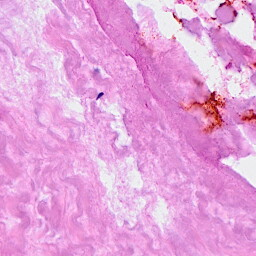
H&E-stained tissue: Breast